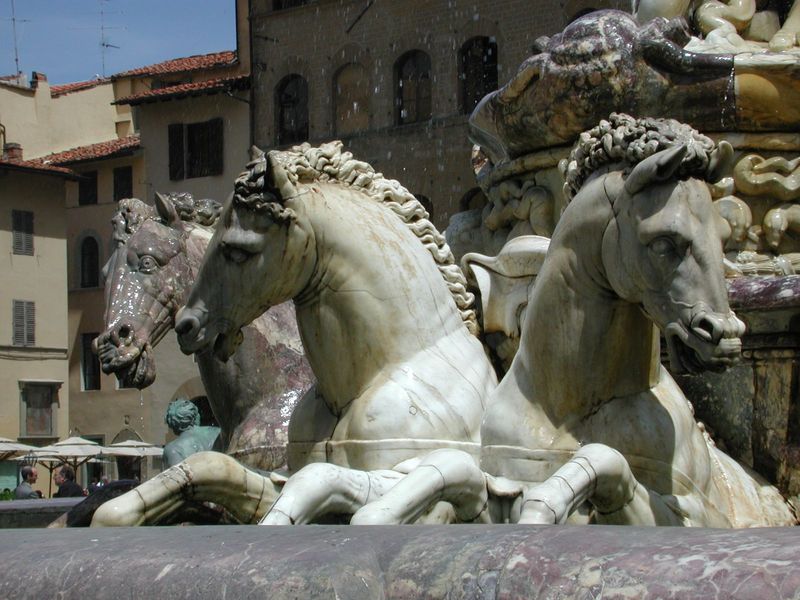
Titel: Neptunbrunnen
Künstler: Bartolomeo Ammannati
Institution: Florenz, Piazza della Signoria
Schlagwörter: blau, himmel, kopf, wasser, menschen, fenster, köpfe, marmor, gebäude, barock, stein, häuser, nass, renaissance, brunnen, pferd, pferde, rund, skulptur, beine, mähne, klar, italien, läden, platz, wild, detail, kraft, glatze, bronze, geld, kupfer, schirme, sonnig, hufen, rom, spritzen, blauer himmel, ross, rosse, florenz, pferdekopf, strahlend, waser, glück, römisch, antennen, repräsentativ, kraftvoll, mähnen, münzen, wiehern, pferdeköpfe, trevi, vierströmebrunnen, vier ströme